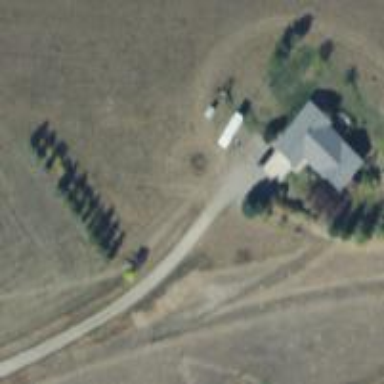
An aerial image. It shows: Driveway leading to service road.